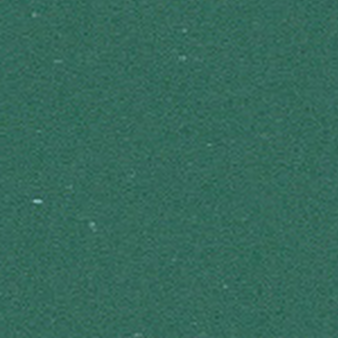
Label: other